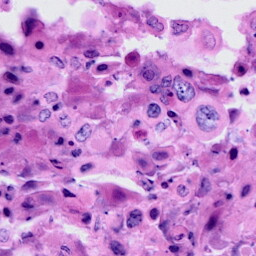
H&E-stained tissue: Cervix